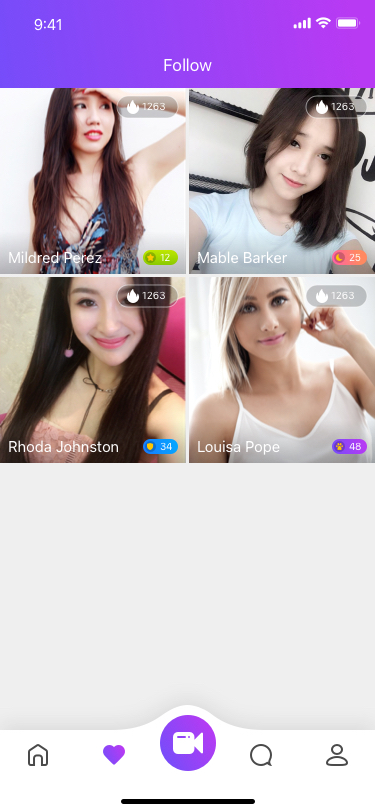
Text in this UI design:
Mildred Perez
1263
Rhoda Johnston
1263
Mable Barker
1263
Louisa Pope
1263